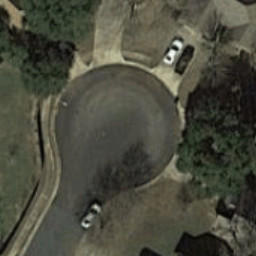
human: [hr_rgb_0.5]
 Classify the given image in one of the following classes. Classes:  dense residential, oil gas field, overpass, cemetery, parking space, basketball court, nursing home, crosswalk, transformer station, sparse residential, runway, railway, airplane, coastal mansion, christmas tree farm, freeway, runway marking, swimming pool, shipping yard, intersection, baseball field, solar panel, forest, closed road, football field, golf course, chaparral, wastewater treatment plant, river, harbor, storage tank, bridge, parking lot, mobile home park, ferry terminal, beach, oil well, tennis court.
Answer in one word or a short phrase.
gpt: closed road